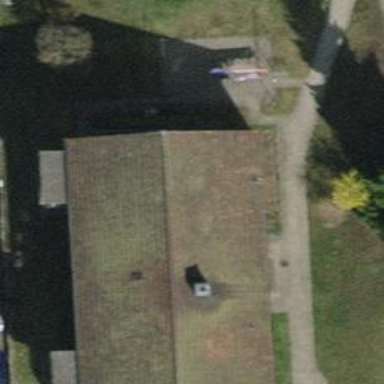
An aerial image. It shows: Pitched roof building.